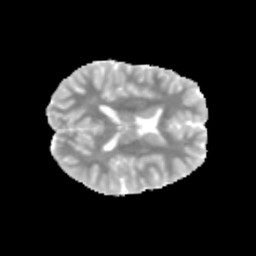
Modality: MD
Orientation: axial
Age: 12
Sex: male
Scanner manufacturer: siemens
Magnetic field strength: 3 T
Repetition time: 3.8 s
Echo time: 0.07 s